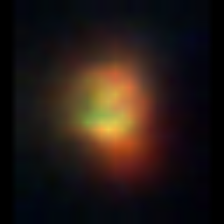
Taxon: NanoPlankton
Group: Other